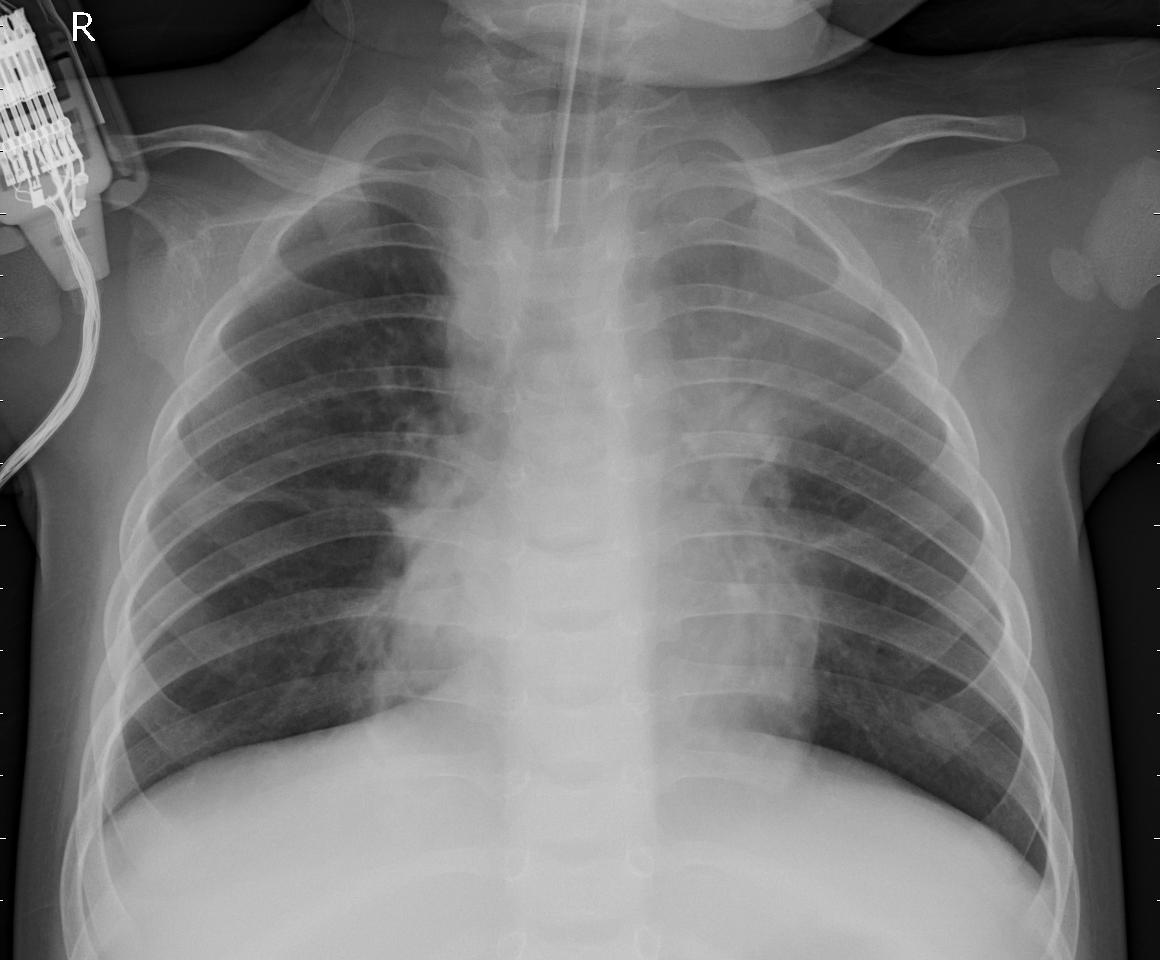
Diagnosis: PNEUMONIA